Question: I've created a SQL job to clear LDF file which runs once in a week.
Below is the screen shot for steps i've done.

Also I've tried below queries
'''
DBCC SHRINKFILE ('C:\MSSQLDATA\LOG\HDE.ldf', 1);
USE HDE;
GO
DBCC SHRINKFILE ('C:\MSSQLDATA\LOG\HDE.ldf', 1);
GO
'''
Any one help me that how can i run my job successfully by clearing the LDF log file.
Thanks
nag
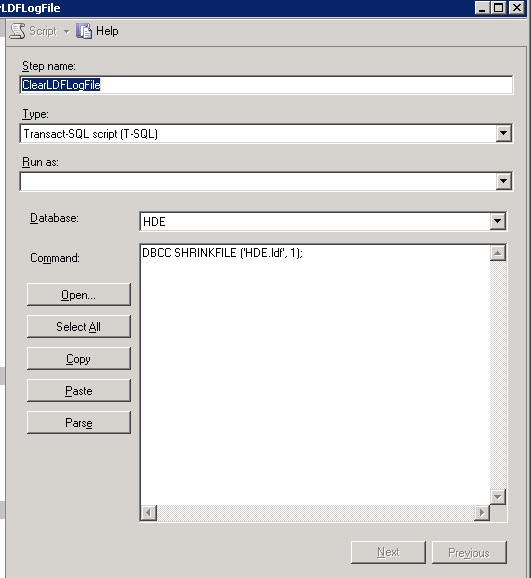
Answer: Found answer my self, below worked for me
'''
DBCC SHRINKFILE (HDE_log, 1);
'''
By using above command it reduced from 16GB to 127MB, but is there any better solution to shirnk upto 1MB or 0MB?
Thanks